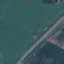
Land use / land cover: Highway